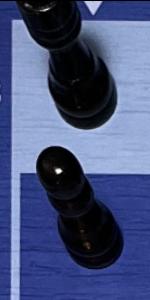
Label: Pawn_Black